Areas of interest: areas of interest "Pingdi Central Cowboy City"
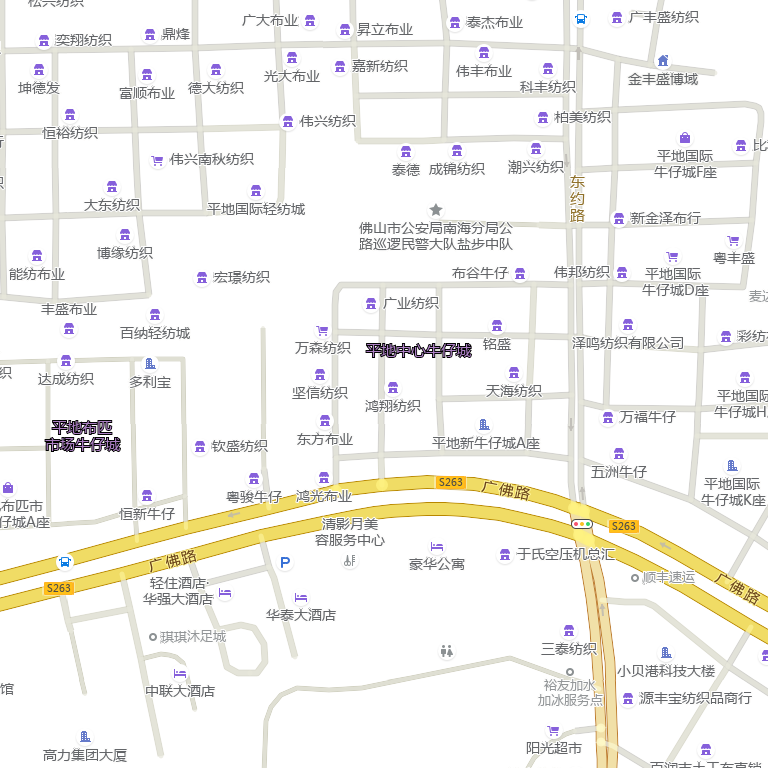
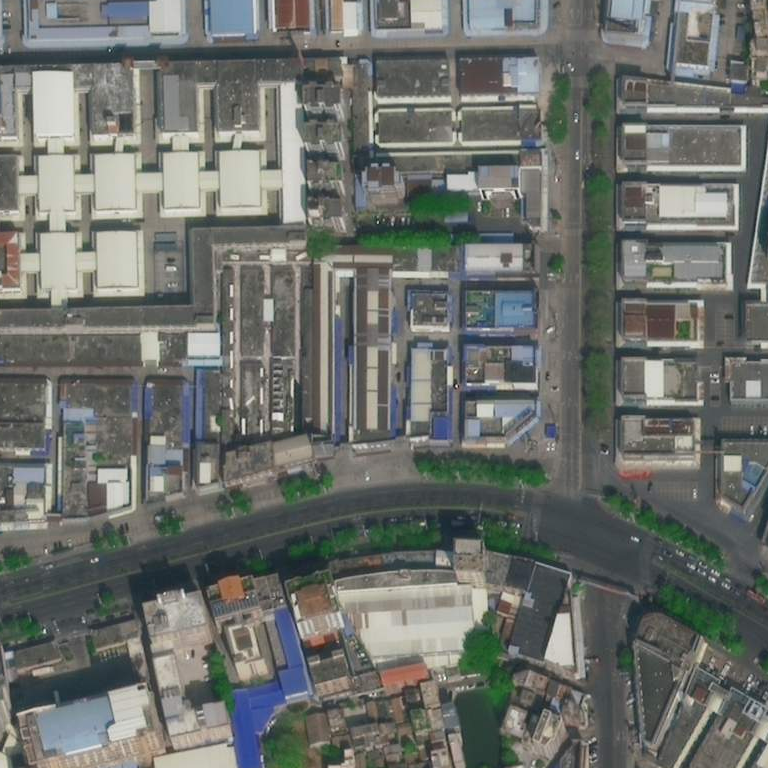